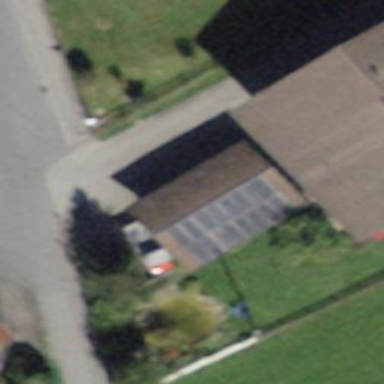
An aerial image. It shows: Garage building.